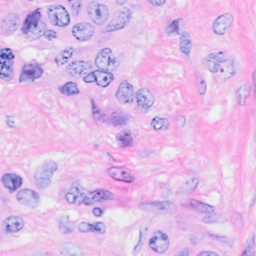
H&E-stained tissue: Breast